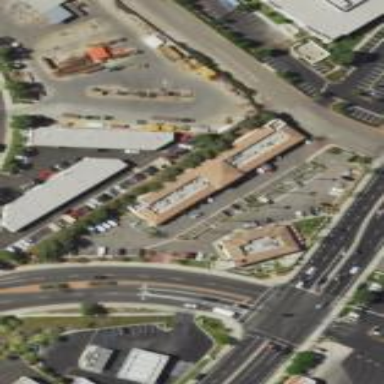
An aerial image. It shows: Commercial area.